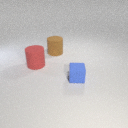
small blue rubber cube in front of large red rubber cylinder